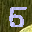
Label: 5